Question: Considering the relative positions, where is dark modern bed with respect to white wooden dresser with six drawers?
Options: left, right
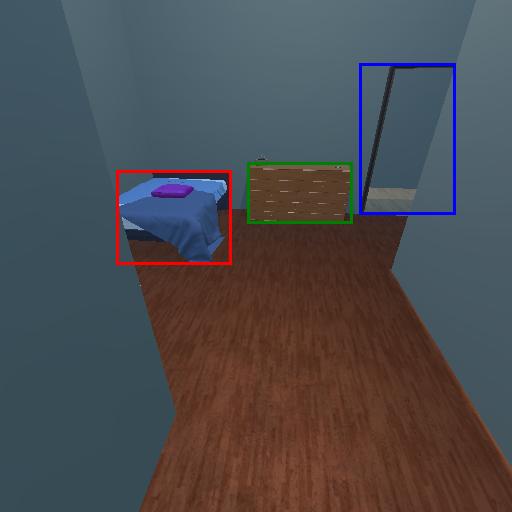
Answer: left